Interaction volume radius: 10 \u00c5
Interaction volume height: 20 \u00c5
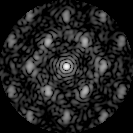
Disorder parameter: 0.5058